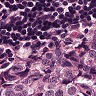
Metastatic tissue present: yes